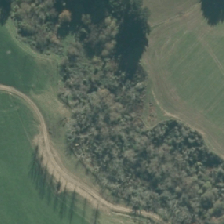
Land cover: deciduous_hardwood